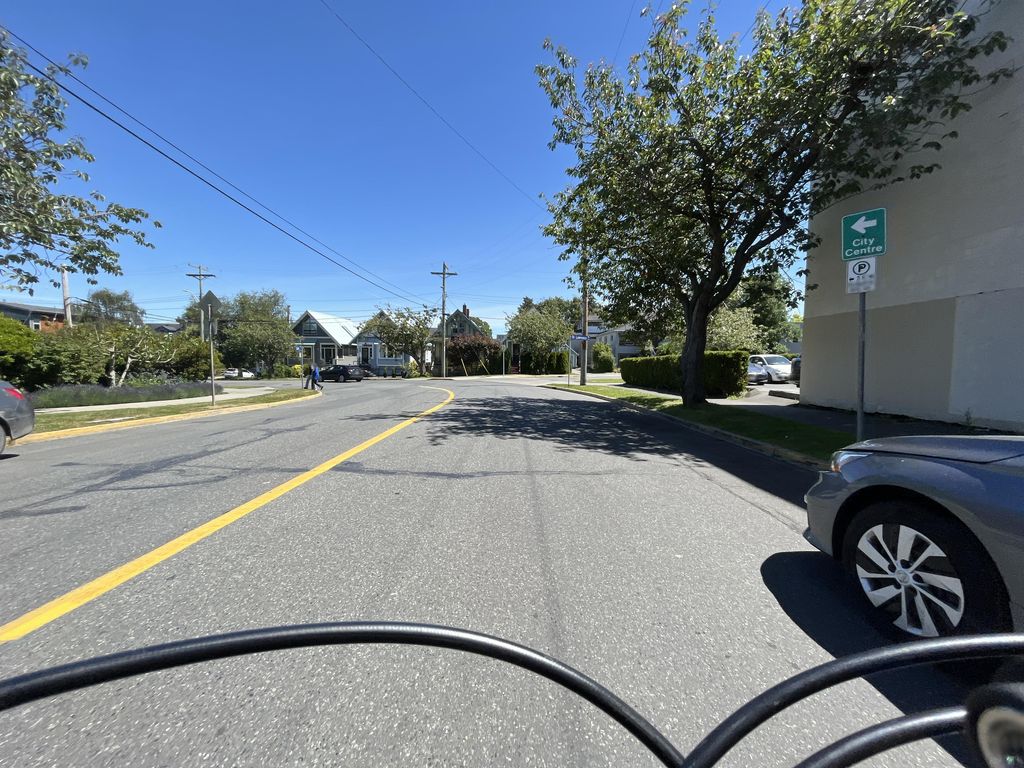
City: victoria